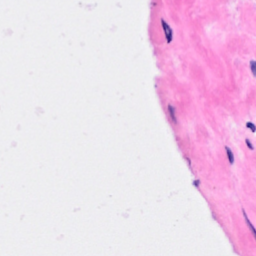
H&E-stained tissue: Breast